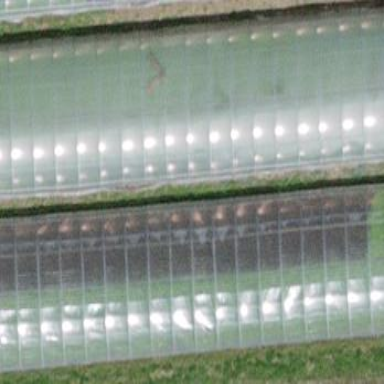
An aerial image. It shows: Greenhouse.